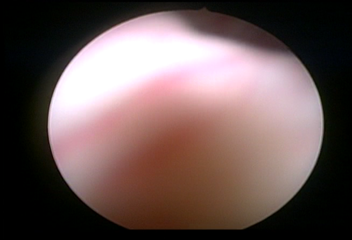
Modality: WLC
Class: Normal mucosa
Bladder cancer association: No